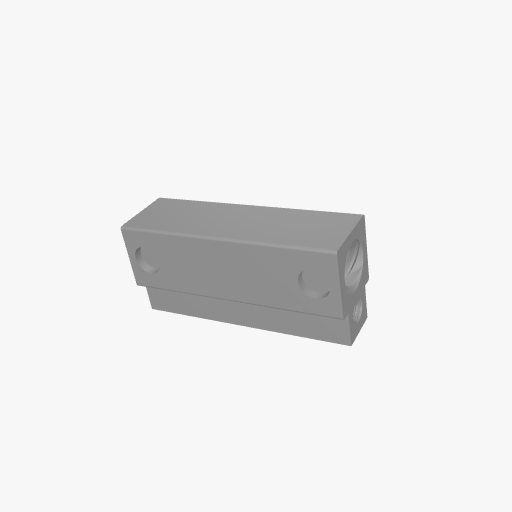
Part: LeadScrewOpenGoRAILNut